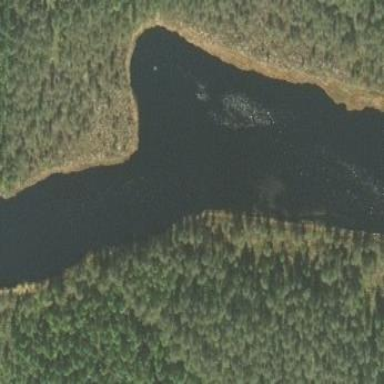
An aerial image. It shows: Lake with natural water.